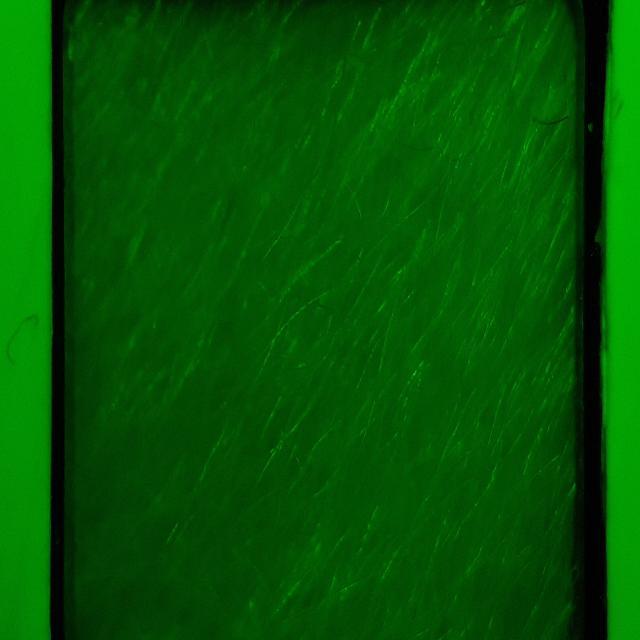
Healthy canine skin — no visible lesions, inflammation, or abnormalities. The skin and coat appear normal.